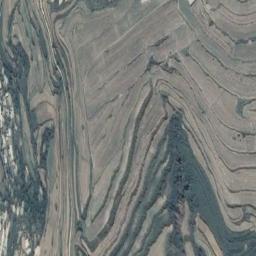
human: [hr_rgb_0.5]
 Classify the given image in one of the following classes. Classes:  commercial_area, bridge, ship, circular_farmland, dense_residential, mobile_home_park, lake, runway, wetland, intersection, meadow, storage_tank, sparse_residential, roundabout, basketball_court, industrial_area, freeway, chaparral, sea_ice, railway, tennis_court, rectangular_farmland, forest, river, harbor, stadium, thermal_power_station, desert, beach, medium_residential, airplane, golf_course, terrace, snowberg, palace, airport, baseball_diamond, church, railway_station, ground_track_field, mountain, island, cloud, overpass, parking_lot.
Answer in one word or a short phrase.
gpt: terrace